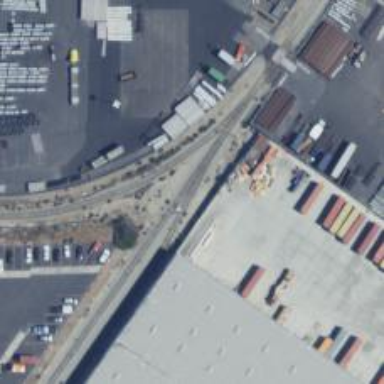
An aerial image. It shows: Railway spur service.